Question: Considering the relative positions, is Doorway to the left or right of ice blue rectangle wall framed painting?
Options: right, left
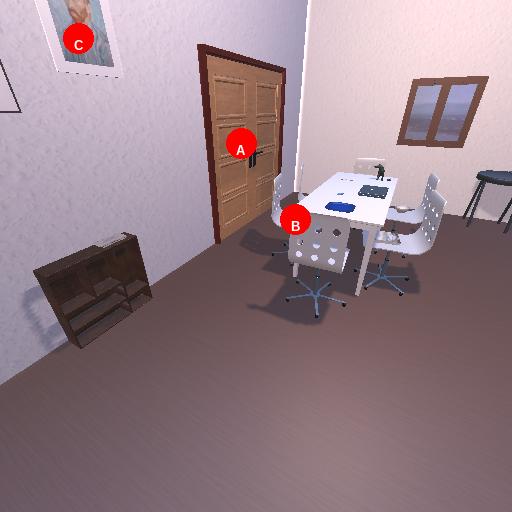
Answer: right